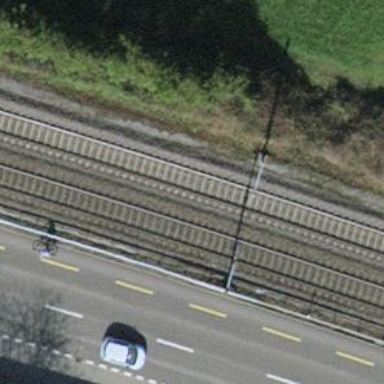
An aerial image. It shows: Railway milestone.